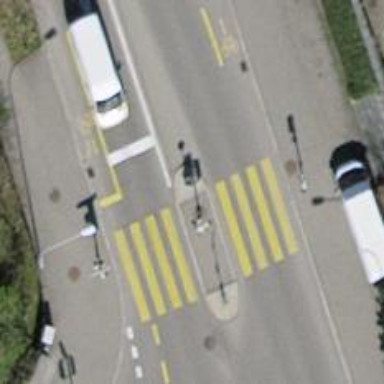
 there are traffic signals and zebra crossing."